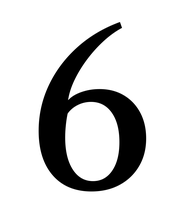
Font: LibreCaslonText_Regular